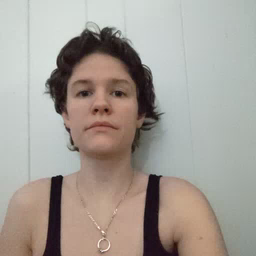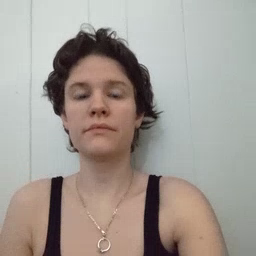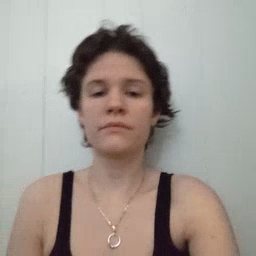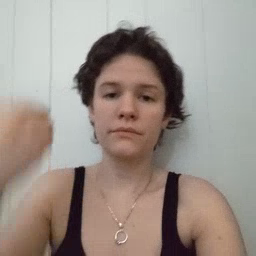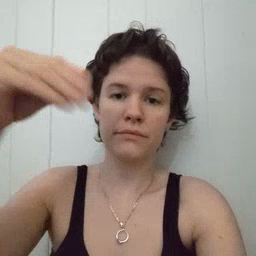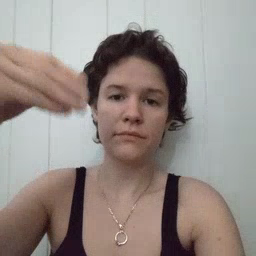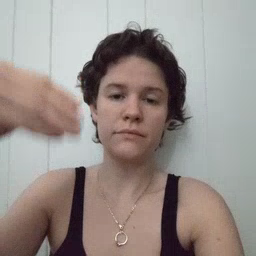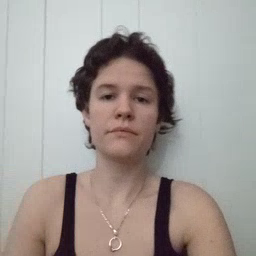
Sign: store